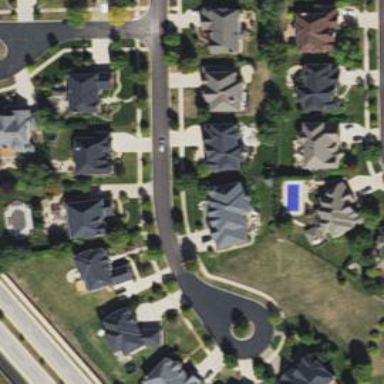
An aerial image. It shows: Residential road with asphalt surface and separate sidewalk.